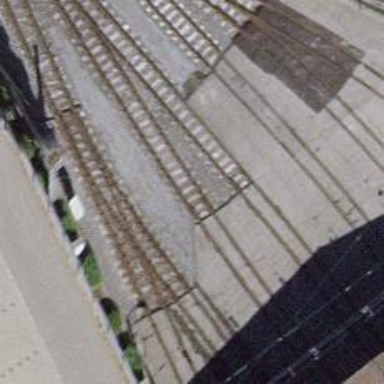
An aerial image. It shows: Narrow-gauge railway in service yard. The railway is electrified with contact line.